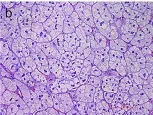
Expression of CYP11B1/2 in three nodules of patients. Histological and immunohistochemical staining of three nodules (N1, nodule 1; N2, nodule 2; N3, nodule 3) of this patient and cortisol-producing adenoma from another patient (control, as a reference for positive CYP11B2 staining). HE, hematoxylin-eosin staining.
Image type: pathology (h&e)